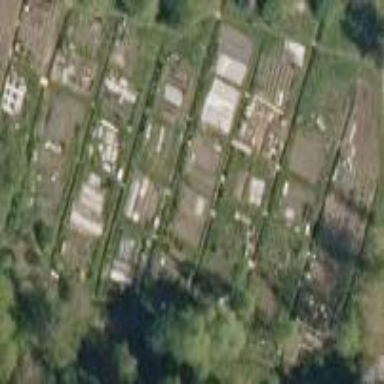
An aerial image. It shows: Allotments area.